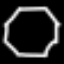
Label: octagon